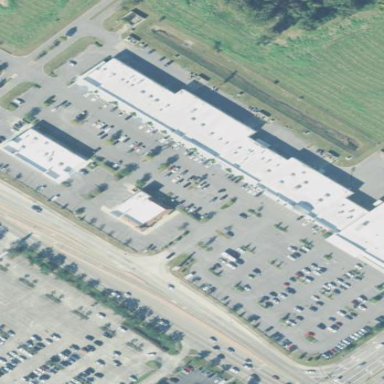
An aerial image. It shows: Retail building.